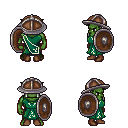
a pixel art fantasy rpg character, male body template, orc, green skin, sash dress, magenta pants, gray short mohawk hairstyle, chain helm, brown shoes, shield, four views (front, back, left, right), 2x2 character sprite sheet, small pixel art, hard edges, no anti-aliasing